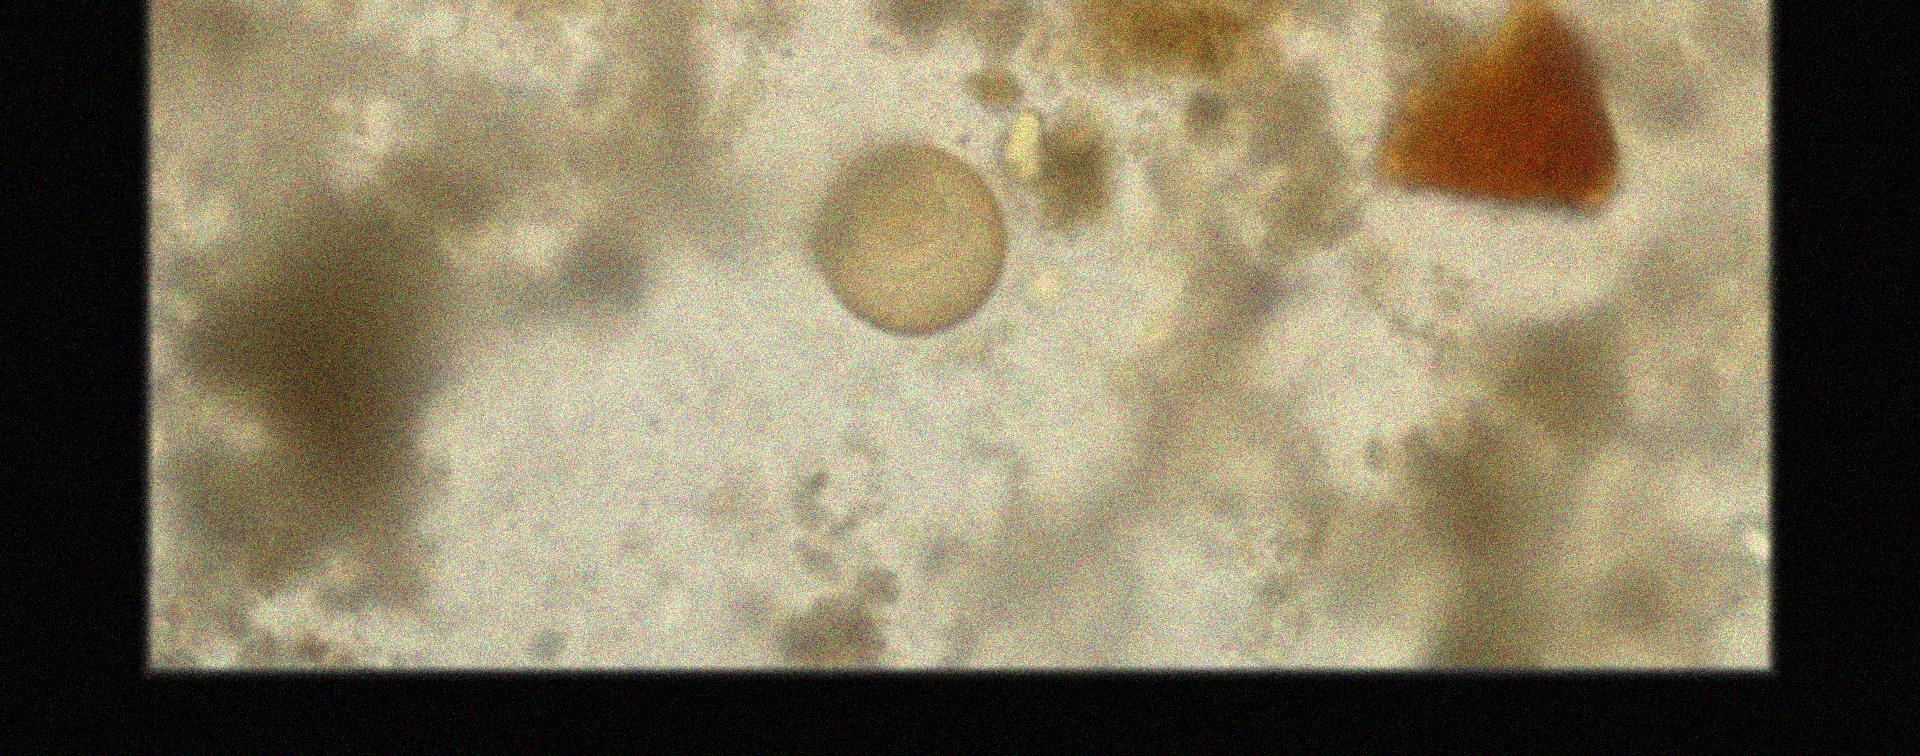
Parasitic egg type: Hymenolepis diminuta